Interaction volume radius: 5 \u00c5
Interaction volume height: 10 \u00c5
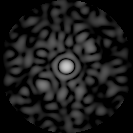
Disorder parameter: 0.8094